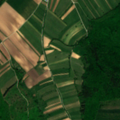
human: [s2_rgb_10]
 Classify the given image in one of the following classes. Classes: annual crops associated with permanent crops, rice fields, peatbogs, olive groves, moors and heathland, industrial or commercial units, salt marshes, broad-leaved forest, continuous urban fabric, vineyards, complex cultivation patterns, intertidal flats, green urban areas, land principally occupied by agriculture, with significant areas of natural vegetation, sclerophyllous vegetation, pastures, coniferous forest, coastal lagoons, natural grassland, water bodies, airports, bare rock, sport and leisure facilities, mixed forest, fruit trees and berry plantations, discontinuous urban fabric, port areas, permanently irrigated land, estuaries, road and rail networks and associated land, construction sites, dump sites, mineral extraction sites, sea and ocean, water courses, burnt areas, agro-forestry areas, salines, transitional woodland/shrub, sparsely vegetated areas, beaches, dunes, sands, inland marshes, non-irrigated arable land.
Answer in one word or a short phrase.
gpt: discontinuous urban fabric, non-irrigated arable land, vineyards, broad-leaved forest